Field crop: maize
Growth stage: 2
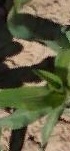
Species: maize